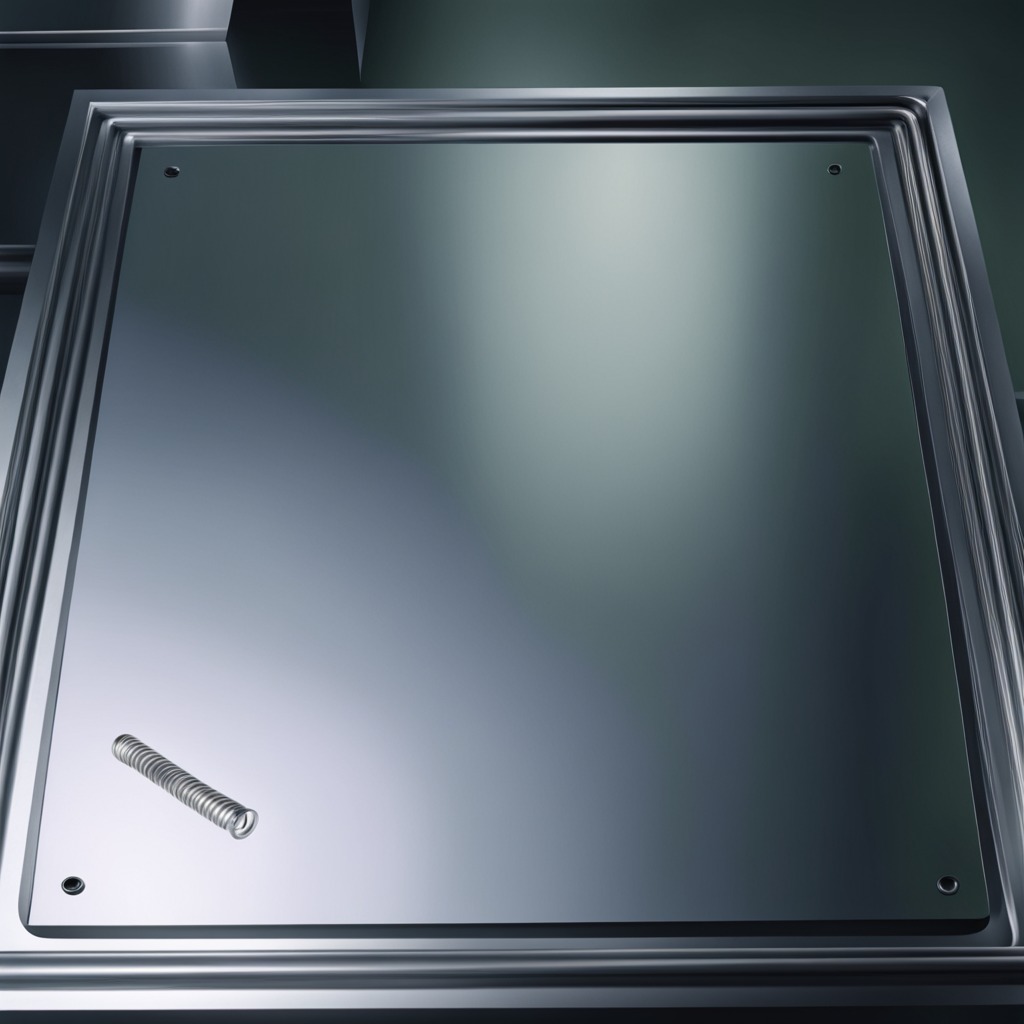
A coiled metal spring is lying on a metal table in a machine shop under fluorescent lights.